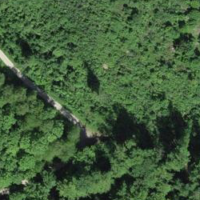
EUNIS habitat code: 44
Species observed at this site:
Fraxinus excelsior